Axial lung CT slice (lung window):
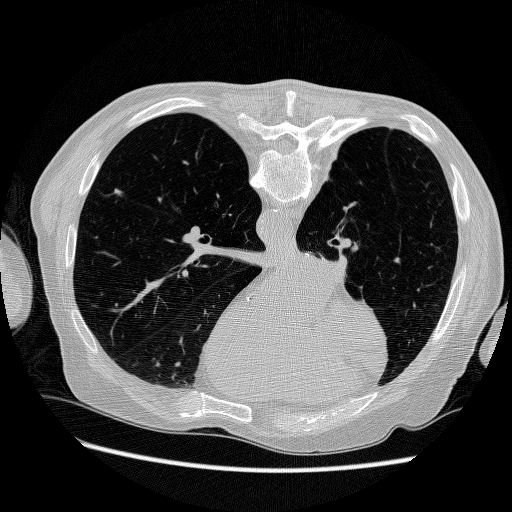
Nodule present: yes
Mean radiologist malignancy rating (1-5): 3